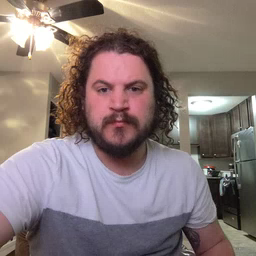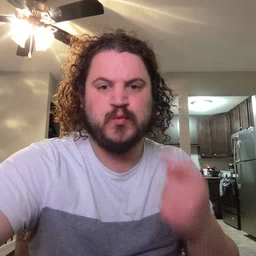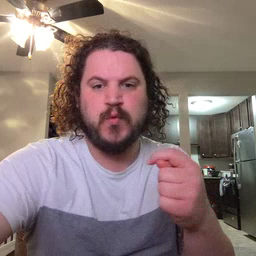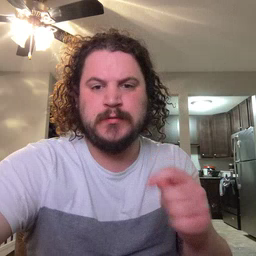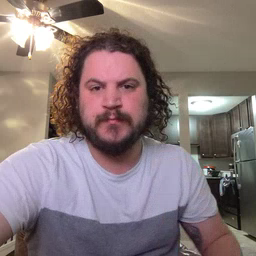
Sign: toy